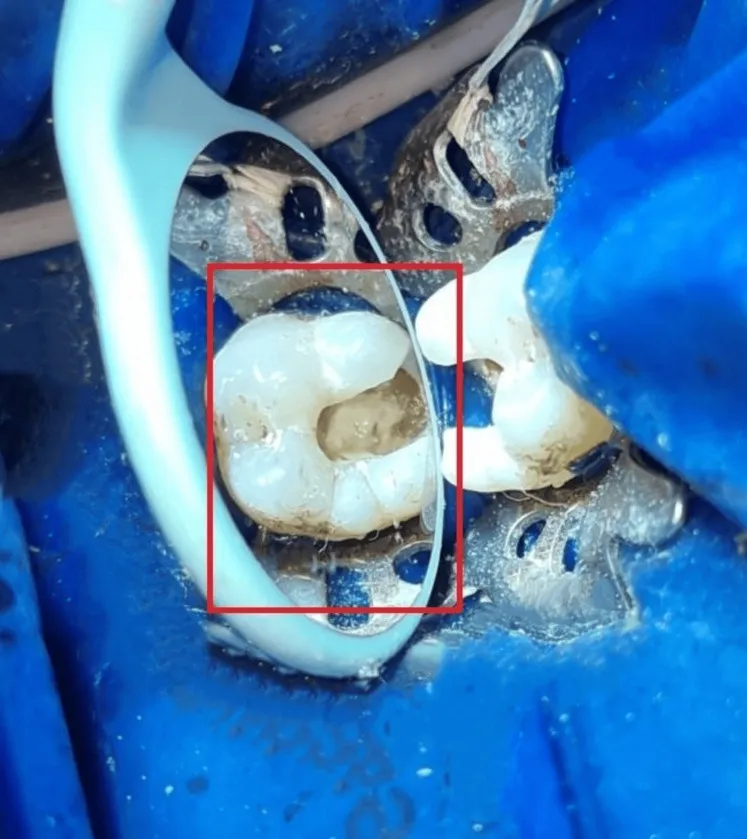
MTA placement done. MTA - mineral trioxide aggregate.
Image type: medical_photograph (other_medical_photograph)